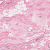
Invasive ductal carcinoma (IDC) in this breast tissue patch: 0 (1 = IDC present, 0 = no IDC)